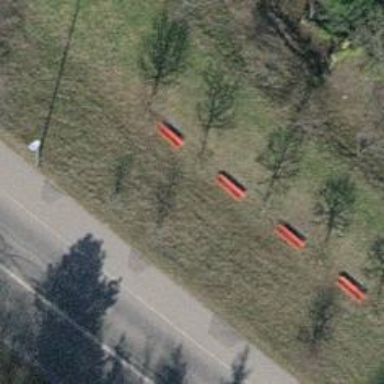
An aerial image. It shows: Bench.